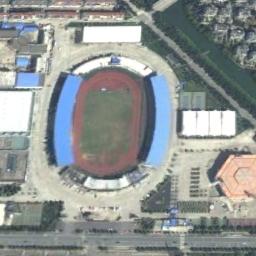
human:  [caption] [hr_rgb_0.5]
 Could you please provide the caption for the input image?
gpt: The stadium is on the bare land next to some trees and grass .

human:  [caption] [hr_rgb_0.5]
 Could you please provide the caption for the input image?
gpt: Oval stadium surrounded by roads and buildings .

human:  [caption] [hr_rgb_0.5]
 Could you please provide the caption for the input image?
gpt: The stadium has a blue roof on two sides .

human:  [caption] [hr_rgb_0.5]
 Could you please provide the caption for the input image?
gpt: There are many buildings of different shapes and sizes next to the stadium .

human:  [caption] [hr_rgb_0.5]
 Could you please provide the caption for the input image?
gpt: The stadium with a blue roof is by the roadside .